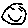
Label: smiley face